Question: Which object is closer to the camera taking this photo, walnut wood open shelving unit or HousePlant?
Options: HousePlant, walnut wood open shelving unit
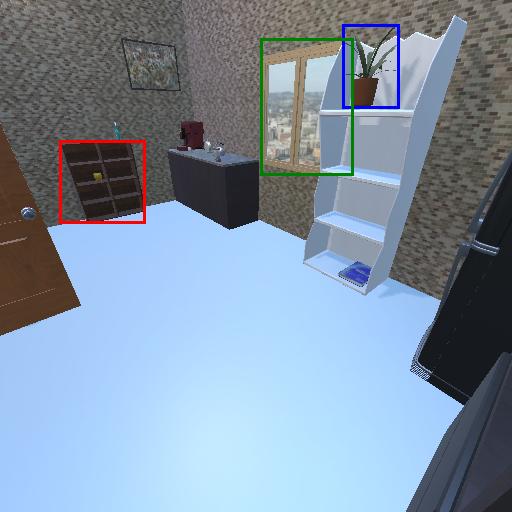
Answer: HousePlant